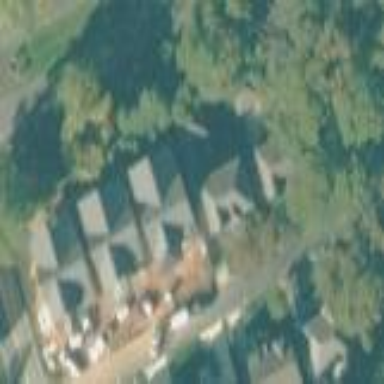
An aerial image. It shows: Residential area consisting of single-family homes.